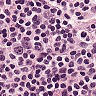
Metastatic tissue present: no